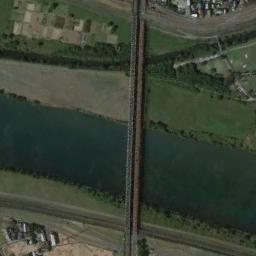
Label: bridge